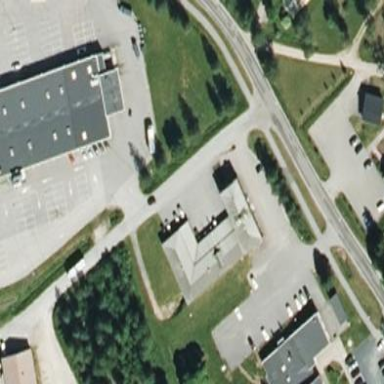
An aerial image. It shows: Building.